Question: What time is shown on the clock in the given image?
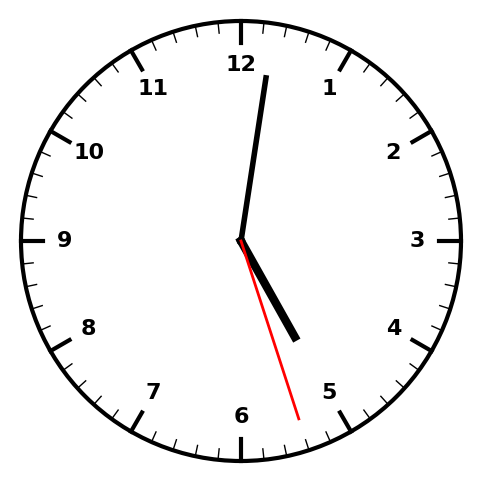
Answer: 05:01:27